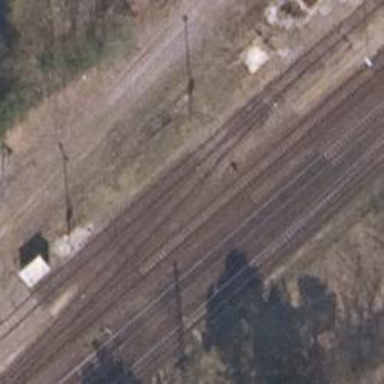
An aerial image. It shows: Railway signal.